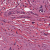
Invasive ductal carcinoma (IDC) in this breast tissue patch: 1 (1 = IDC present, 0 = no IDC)